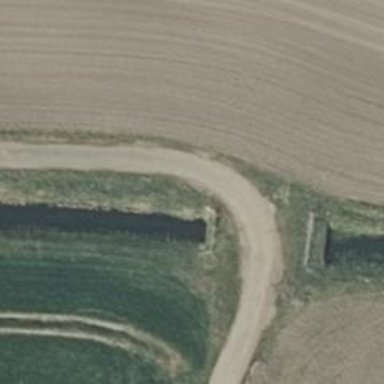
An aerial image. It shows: Culvert tunnel.